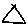
Label: triangle